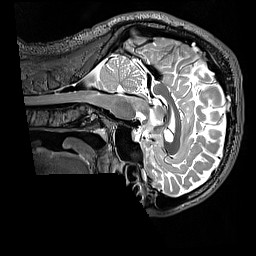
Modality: T2w
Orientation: sagittal
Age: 35
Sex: male
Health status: healthy
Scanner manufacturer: siemens
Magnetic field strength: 3 T
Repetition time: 3.2 s
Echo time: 0.568 s